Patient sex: M
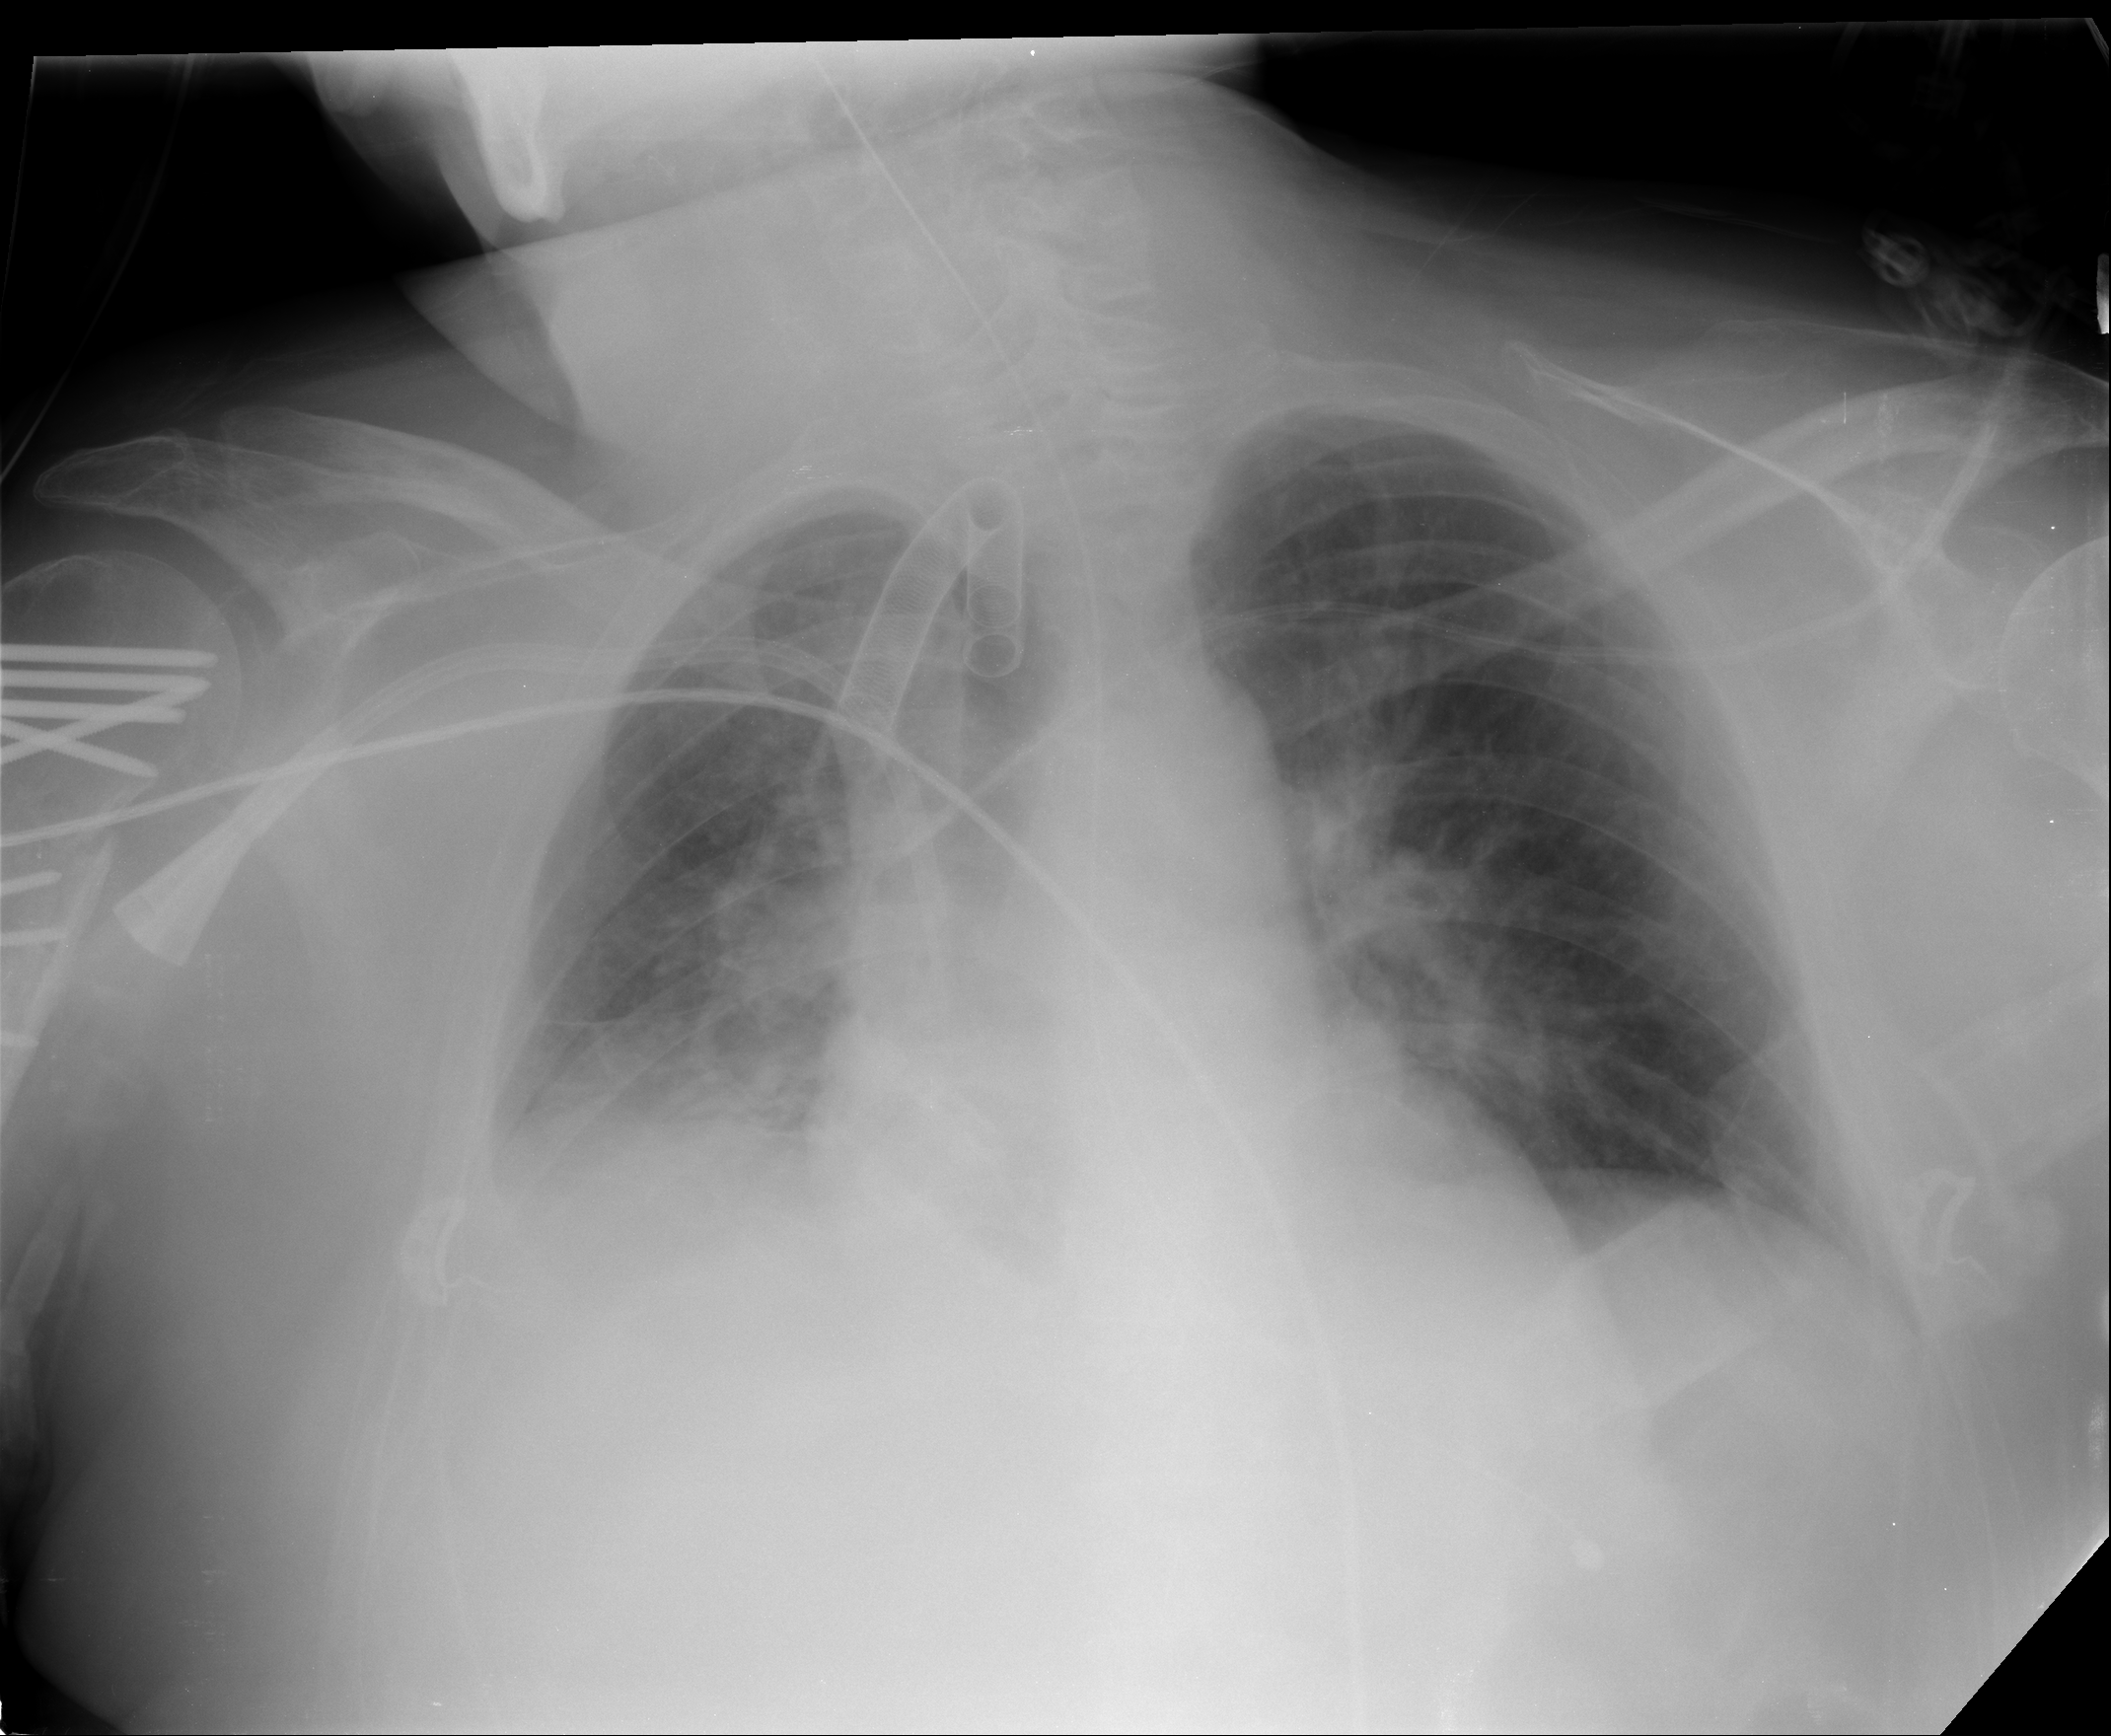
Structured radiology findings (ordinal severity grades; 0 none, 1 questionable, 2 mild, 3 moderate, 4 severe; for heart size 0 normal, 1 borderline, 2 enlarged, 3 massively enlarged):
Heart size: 2
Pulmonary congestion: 2
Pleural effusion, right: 3
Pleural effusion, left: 2
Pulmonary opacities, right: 2
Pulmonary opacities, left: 0
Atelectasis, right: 2
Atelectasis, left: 0